Interaction volume radius: 5 \u00c5
Interaction volume height: 20 \u00c5
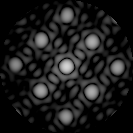
Disorder parameter: 0.0922